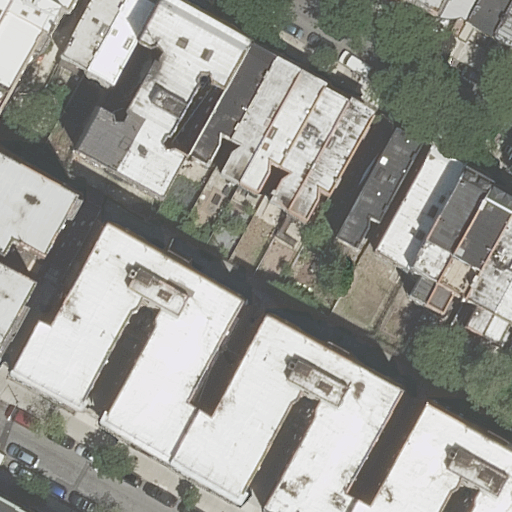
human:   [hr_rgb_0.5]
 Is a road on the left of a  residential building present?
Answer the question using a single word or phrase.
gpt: yes

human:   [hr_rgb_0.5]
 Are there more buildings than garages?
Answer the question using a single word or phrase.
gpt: yes

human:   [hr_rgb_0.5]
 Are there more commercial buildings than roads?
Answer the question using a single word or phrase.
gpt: no

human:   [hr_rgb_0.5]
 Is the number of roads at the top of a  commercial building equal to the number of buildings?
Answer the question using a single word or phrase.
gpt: no

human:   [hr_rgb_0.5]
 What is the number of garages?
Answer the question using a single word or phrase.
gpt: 0

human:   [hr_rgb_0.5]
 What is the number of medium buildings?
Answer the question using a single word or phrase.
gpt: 12

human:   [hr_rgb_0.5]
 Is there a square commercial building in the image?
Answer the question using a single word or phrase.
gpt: no

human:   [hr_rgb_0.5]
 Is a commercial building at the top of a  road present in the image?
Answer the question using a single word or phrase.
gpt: no

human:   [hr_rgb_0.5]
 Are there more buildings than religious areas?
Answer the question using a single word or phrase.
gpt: yes

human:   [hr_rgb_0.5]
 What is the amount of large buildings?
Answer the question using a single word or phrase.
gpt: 4

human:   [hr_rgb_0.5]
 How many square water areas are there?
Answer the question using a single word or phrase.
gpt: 0

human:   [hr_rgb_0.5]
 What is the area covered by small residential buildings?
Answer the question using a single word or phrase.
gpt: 366m2

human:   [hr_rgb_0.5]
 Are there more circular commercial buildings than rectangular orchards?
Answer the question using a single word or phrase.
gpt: no

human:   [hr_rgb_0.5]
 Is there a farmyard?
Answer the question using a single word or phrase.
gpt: no

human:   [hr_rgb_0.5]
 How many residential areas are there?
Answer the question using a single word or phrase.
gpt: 0

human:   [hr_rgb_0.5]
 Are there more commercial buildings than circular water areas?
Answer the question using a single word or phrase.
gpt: no

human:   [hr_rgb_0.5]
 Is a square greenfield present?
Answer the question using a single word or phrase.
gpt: no

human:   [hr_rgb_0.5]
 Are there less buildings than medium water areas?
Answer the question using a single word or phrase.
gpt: no

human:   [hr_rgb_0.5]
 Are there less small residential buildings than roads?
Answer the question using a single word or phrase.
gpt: no

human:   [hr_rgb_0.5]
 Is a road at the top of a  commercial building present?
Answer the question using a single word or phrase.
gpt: no

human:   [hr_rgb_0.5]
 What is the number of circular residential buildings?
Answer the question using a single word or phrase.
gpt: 0

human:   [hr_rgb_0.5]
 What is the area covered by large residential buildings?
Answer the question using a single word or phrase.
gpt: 3603m2

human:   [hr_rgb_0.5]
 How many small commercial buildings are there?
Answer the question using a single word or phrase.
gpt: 0

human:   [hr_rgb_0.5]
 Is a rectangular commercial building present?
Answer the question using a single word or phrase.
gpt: no

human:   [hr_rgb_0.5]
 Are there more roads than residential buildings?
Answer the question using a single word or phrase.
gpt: no

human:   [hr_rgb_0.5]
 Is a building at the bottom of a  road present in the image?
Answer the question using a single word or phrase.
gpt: yes

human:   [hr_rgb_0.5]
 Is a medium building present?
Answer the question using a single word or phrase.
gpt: yes

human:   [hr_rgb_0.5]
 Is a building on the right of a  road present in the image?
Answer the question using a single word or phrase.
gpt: yes

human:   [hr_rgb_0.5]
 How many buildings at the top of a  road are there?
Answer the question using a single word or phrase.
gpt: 21

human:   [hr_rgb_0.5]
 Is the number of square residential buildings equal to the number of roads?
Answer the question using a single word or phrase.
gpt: no

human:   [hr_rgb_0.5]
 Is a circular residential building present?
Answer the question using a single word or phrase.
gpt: no

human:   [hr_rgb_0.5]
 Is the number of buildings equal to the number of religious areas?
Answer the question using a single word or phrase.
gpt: no

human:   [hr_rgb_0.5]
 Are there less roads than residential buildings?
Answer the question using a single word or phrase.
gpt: yes

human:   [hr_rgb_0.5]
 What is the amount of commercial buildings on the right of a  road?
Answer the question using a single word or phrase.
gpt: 0

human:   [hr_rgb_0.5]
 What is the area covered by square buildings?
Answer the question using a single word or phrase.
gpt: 0m2

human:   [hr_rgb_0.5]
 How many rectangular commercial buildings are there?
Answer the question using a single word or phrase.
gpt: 0